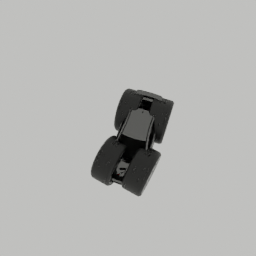
Label: mechanical